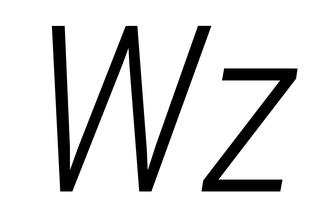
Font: Roboto-Italic_Condensed_Light_Italic